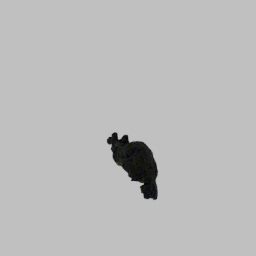
Label: people